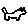
Label: cat